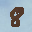
Label: 8